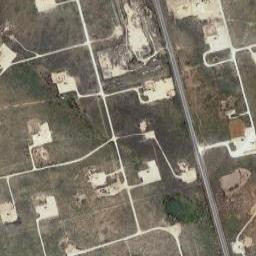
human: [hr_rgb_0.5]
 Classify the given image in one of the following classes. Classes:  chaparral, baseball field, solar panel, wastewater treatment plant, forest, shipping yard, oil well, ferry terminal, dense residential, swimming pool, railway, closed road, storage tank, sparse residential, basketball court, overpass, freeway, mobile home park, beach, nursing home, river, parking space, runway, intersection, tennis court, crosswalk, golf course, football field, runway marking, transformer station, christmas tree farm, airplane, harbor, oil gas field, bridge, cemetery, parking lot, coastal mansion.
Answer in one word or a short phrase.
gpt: oil gas field